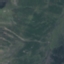
Land use / land cover: HerbaceousVegetation